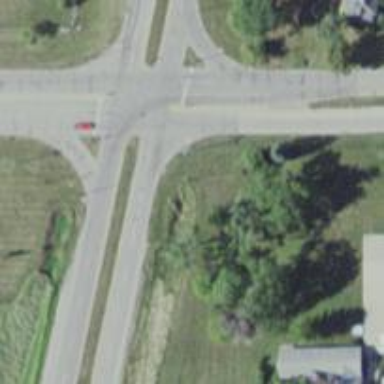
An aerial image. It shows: Road with stop sign.